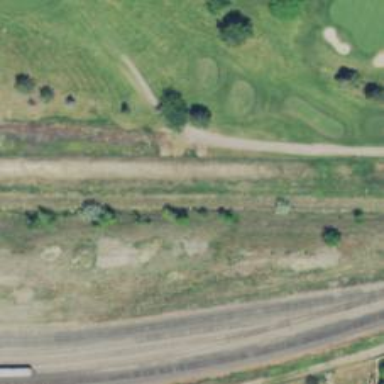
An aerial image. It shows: Service road used as golf cart path.